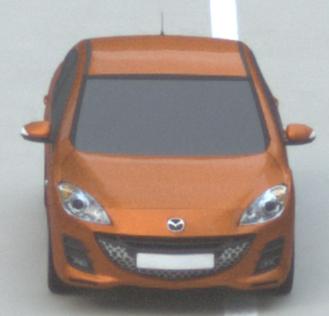
Make: Mazda
Model: 3 1.6
Detailed model: 3 (BL)
Model produced from: 2009/05
Model produced until: 2010/12
Doors: 5
Color: orange
Road condition: dry road
Daytime: morning or afternoon
Contrast: low contrast